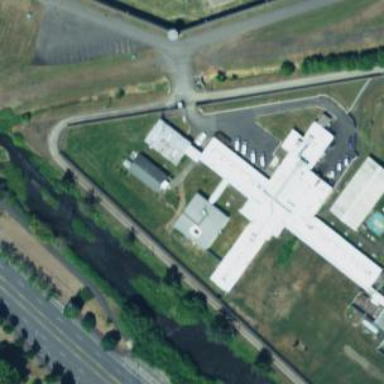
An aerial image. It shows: Prison.